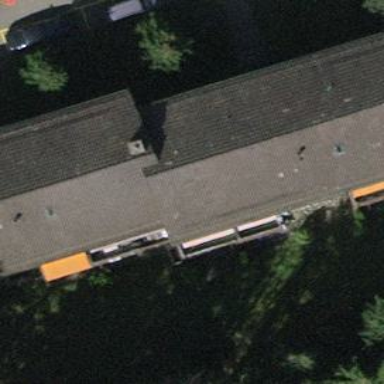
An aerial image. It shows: Gabled roof apartments building.